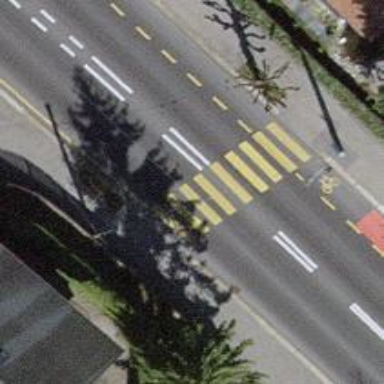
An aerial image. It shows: Marked asphalt footway with crossing markings.